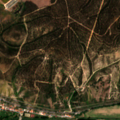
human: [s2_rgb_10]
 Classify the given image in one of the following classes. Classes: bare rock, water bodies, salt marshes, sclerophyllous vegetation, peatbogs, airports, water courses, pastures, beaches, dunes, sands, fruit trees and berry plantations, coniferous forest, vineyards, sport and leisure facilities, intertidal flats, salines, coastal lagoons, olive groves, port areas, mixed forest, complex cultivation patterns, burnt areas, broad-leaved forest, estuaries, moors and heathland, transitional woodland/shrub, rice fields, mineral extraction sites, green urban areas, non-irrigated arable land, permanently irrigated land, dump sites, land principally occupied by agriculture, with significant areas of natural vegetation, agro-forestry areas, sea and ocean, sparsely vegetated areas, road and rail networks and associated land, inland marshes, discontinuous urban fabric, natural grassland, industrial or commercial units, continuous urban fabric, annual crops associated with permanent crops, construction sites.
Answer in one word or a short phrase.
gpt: discontinuous urban fabric, permanently irrigated land, broad-leaved forest, transitional woodland/shrub